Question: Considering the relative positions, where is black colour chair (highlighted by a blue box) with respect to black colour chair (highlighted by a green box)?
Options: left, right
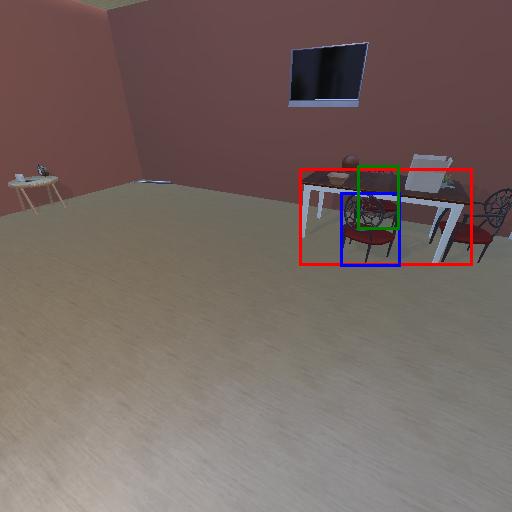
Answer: left